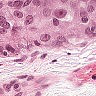
Metastatic tissue present: yes